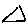
Label: triangle